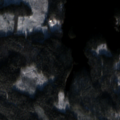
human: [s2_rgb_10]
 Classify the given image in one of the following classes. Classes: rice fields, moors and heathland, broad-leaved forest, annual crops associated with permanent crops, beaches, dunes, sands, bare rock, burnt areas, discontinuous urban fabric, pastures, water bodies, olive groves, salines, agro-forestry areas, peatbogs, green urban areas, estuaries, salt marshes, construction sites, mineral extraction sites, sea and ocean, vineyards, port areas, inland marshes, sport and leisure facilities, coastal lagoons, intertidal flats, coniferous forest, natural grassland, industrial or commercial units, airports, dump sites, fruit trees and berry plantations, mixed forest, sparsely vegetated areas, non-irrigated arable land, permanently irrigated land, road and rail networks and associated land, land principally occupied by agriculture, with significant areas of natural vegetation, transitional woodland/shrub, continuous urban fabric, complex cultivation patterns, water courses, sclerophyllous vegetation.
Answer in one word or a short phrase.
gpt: coniferous forest, mixed forest, transitional woodland/shrub, water bodies